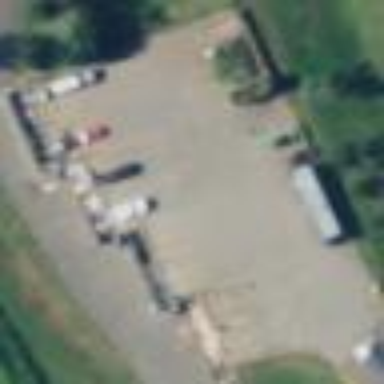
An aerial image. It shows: Waste transfer station.